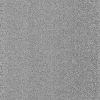
Atmospheric dust classification: dusty